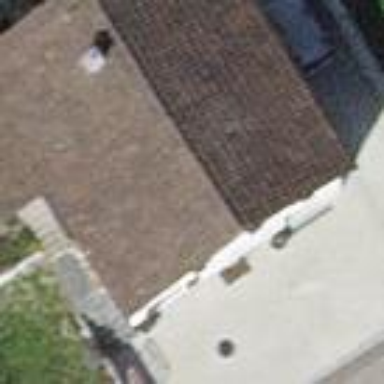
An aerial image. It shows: Detached building with gabled roof.